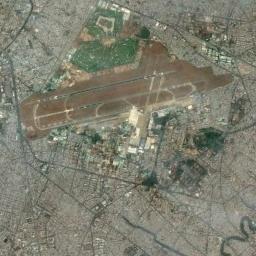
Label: airport